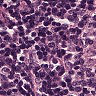
Metastatic tissue present: no